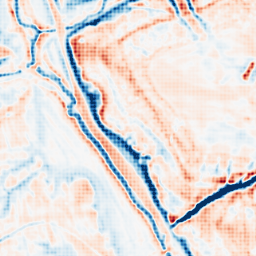
Category: multiscale
Decomposition family: dog
Decomposition parameters: sigma_low: 1
sigma_high: 5
Upsampling method: sinc_hamming
Upsampling parameters: scale: 4
kernel_size: 4
Upsampling scale: 4